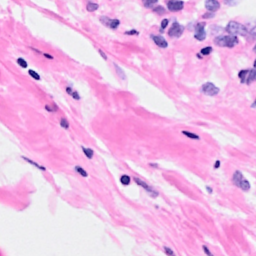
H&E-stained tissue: Breast